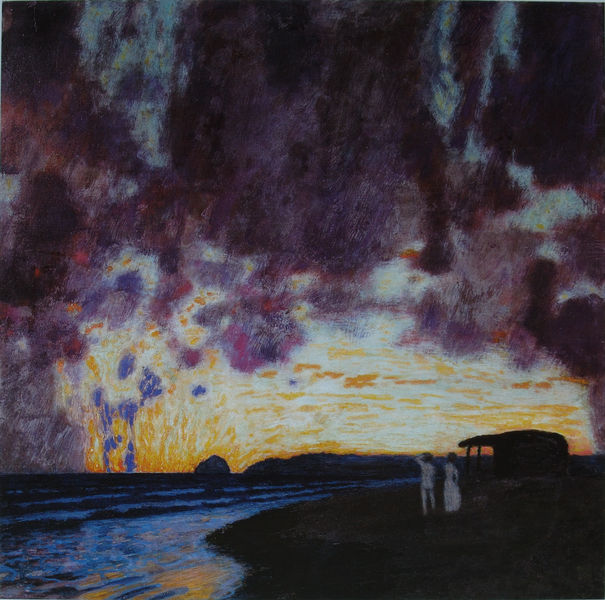
Titel: Sonnenuntergang am Meer
Künstler: Franz von Stuck
Standort: Zürich
Institution: Sammlung Katharina Büttiker, Galerie Wühre 9-Art Deco
Schlagwörter: blau, dunkel, felsen, feuer, gemälde, gewitter, himmel, mann, meer, nackt, wasser, weiß, wolken, fluss, gelb, grün, impressionismus, landschaft, menschen, see, ufer, abend, frau, hell, kleid, licht, orange, schwarz, haus, rot, expressionismus, symbolismus, bild, dämmerung, einsamkeit, natur, sonnenaufgang, spiegelung, flach, gewässer, hütte, sonne, land, gold, paar, bewölkt, küste, strand, welle, wellen, berge, farben, lila, sonnenuntergang, violett, auto, figuren, wagen, brandung, sturm, dunkelblau, stuck, abendstimmung, leuchten, betrachter, pink, adam, eva, gogh, münchen, explosion, munch, urlaub, gestalten, balu, abendlicht, inferno, neoimpressionismus, zweisamkeit, abenrot, spieln, kitsche, braunscharz, expressionisctisc, blutregen